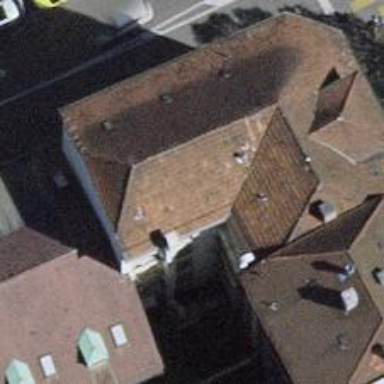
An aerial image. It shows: Restaurant.